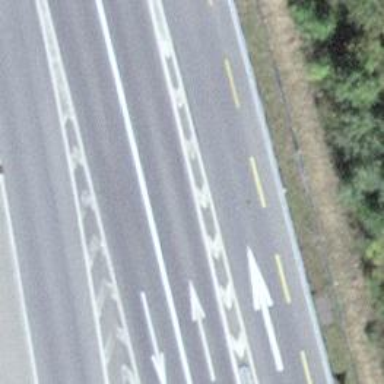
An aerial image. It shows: Motorway junction.